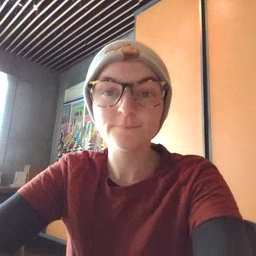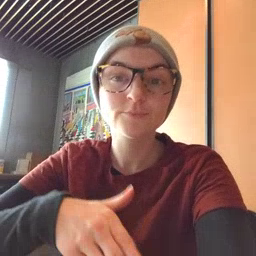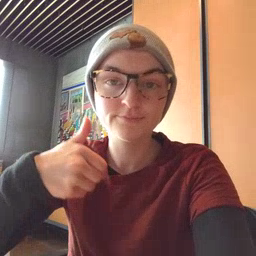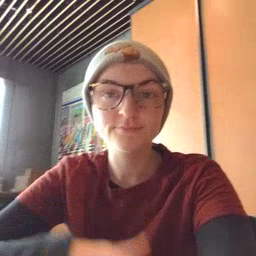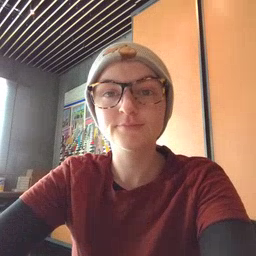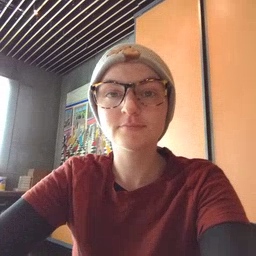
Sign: jeans